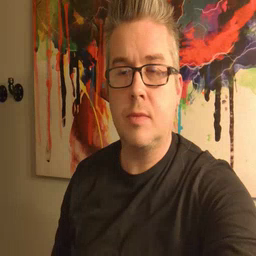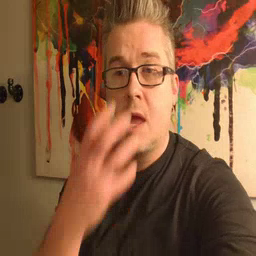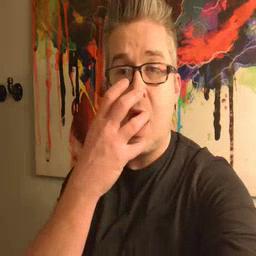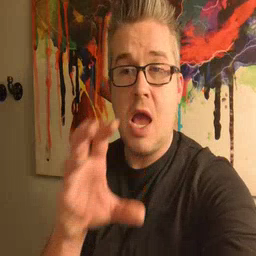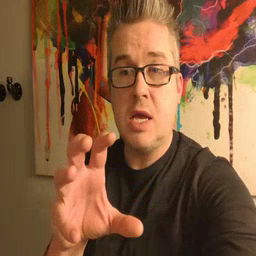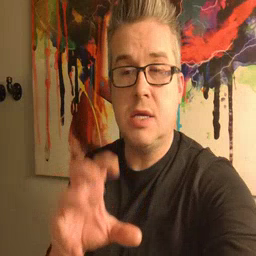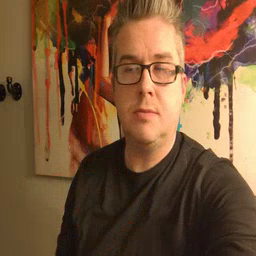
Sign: hot